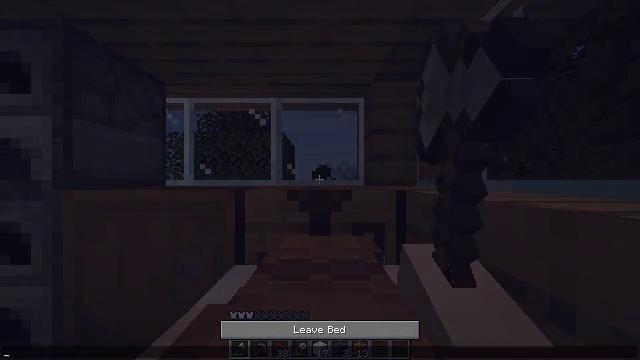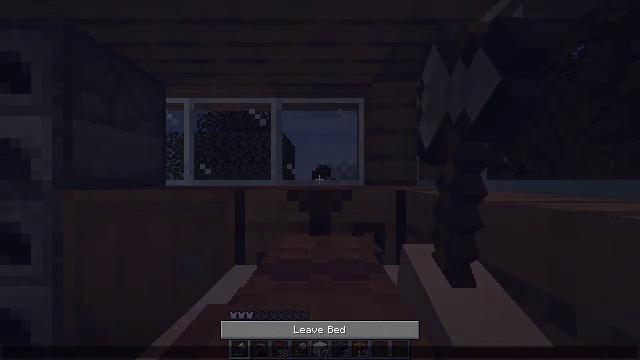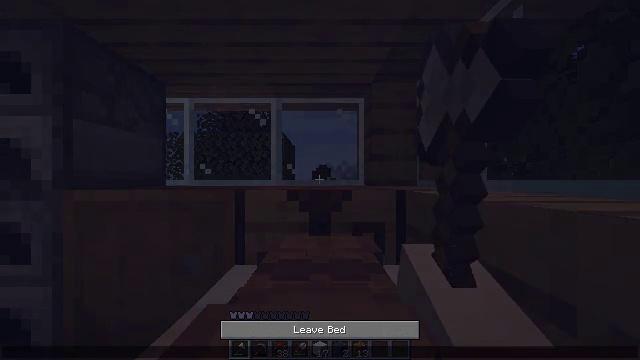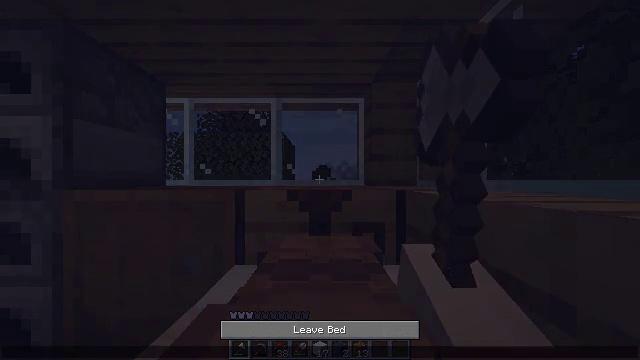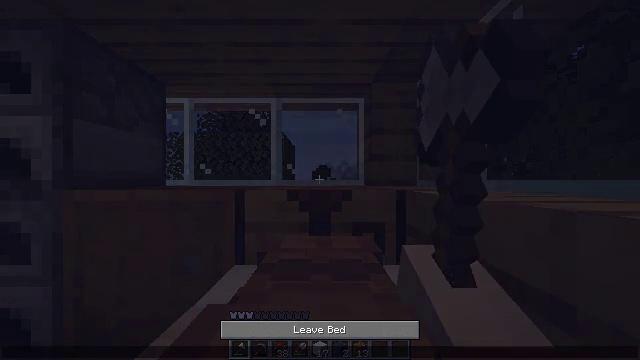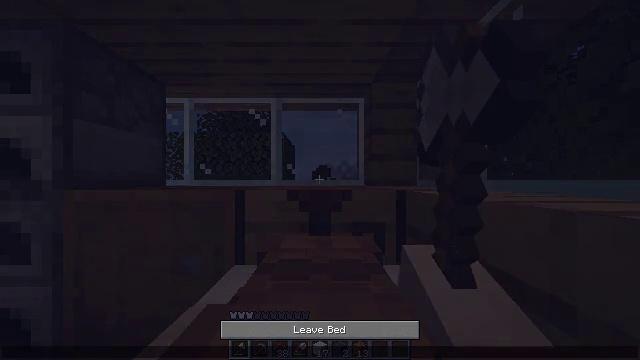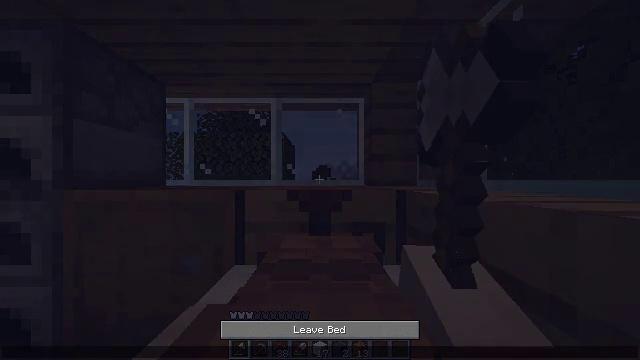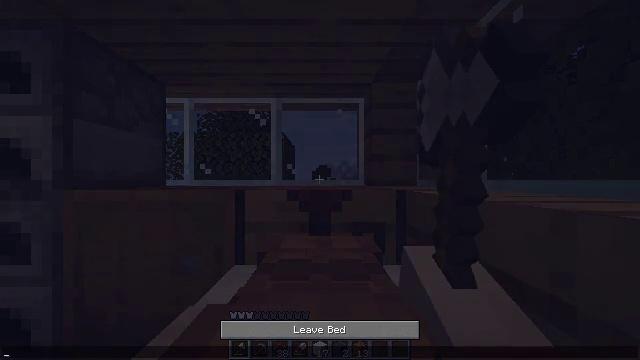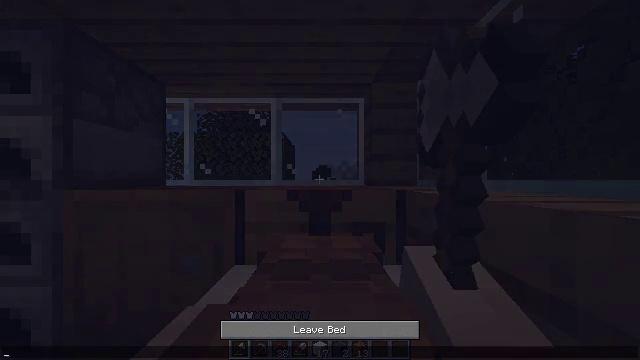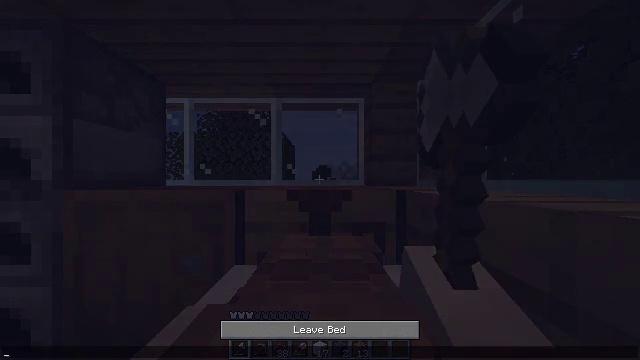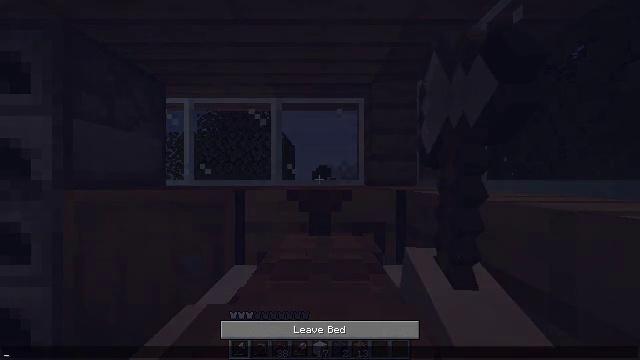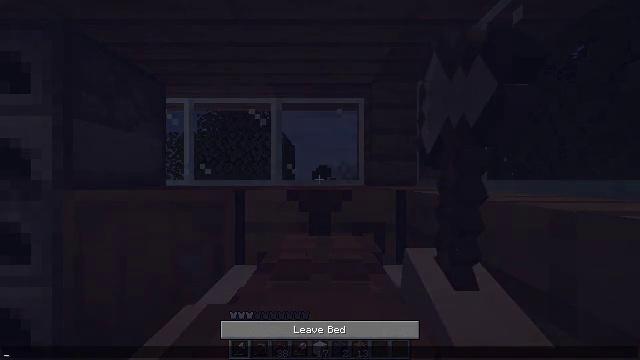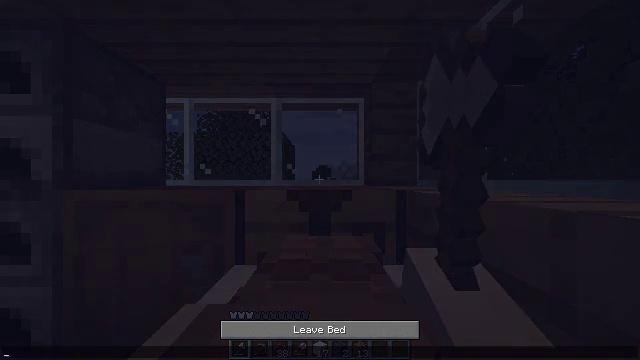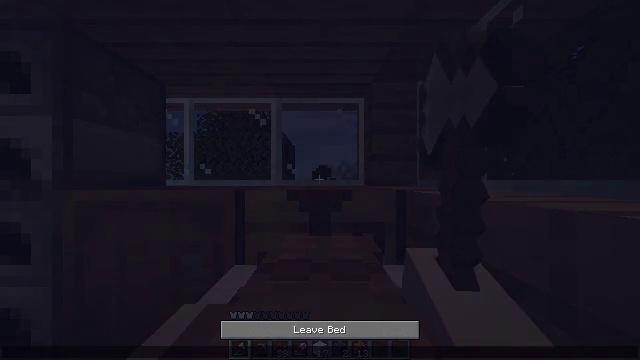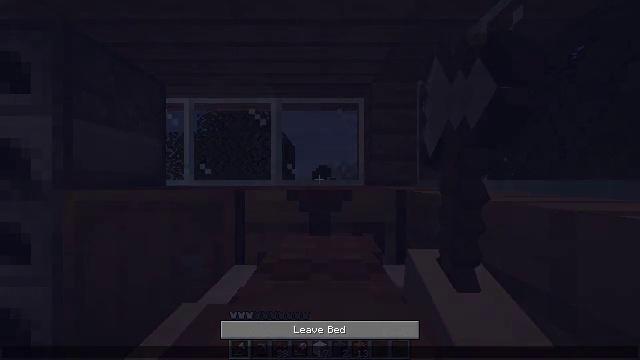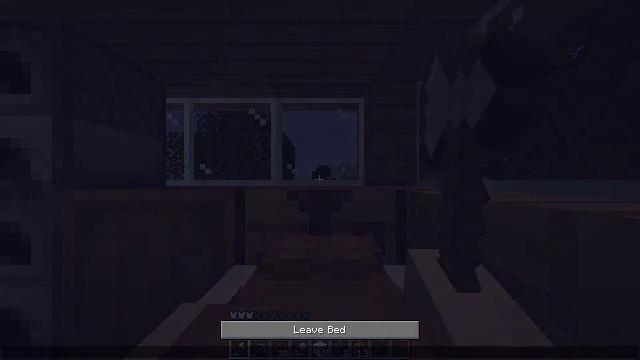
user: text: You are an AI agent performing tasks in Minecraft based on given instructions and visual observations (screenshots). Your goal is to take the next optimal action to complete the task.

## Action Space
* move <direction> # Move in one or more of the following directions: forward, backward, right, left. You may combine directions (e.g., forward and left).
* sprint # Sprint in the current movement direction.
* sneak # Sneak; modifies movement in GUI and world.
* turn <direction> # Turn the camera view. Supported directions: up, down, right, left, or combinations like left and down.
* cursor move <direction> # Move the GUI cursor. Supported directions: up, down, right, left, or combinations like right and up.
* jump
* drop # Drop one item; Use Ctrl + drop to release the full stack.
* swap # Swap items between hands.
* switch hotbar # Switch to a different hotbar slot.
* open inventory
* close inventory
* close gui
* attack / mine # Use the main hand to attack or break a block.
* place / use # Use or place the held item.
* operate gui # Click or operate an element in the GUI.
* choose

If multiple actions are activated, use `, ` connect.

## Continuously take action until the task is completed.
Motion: motion action
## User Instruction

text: Open your crafting menu to craft black dye.
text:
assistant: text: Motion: no_op
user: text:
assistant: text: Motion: no_op
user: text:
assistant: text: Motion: no_op
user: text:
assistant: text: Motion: no_op
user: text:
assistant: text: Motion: no_op
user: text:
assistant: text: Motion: no_op
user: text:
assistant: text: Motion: no_op
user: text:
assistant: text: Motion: no_op
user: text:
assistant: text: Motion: no_op
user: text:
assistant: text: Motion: no_op
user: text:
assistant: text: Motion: no_op
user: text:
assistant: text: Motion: no_op
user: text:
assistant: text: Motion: cursor move left
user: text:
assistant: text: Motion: no_op
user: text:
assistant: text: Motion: no_op
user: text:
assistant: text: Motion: no_op
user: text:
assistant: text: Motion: no_op
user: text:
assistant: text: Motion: no_op
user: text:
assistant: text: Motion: no_op
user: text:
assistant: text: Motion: no_op
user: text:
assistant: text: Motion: no_op
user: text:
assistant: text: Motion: no_op
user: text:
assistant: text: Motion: no_op
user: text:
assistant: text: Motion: no_op
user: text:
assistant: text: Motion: close gui
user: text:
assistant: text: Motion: no_op
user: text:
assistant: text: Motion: no_op
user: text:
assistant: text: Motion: turn right
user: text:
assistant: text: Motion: no_op
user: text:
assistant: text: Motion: turn left